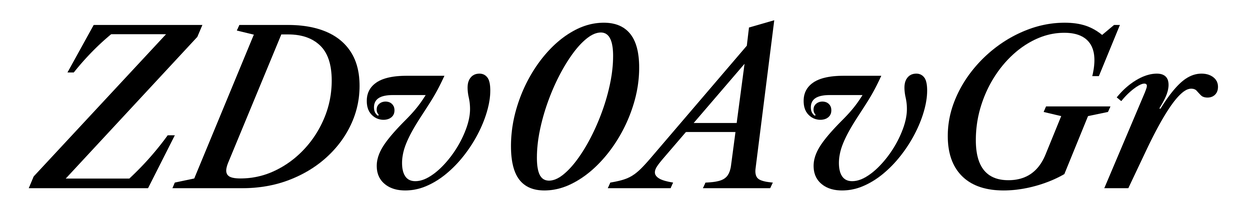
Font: LibreCaslonText-Italic_Medium_Italic